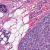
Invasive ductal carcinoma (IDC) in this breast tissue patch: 0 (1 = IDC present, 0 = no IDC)